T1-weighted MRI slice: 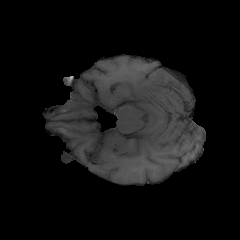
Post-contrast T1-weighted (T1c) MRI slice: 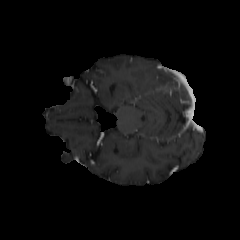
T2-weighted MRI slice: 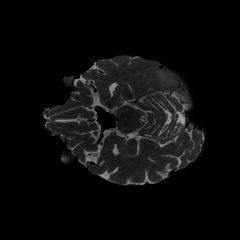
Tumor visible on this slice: yes